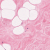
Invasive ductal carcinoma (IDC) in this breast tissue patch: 0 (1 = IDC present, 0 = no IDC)